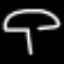
Label: mushroom